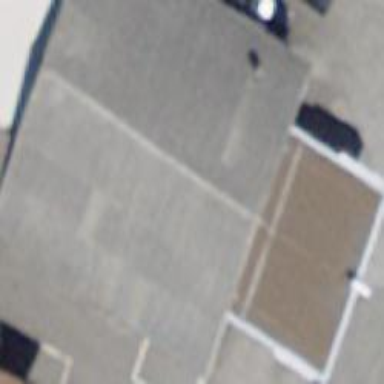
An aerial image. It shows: Shop specializing in cars and car repair.